Question: I have been working on a program for "slither.io" and in order to function correctly every time i change servers i need to run a bit of code through Google Chromes console. (You can open it with Shift+Ctrl+J)
I would like to know any possible way to send a certain line of code into Google Chromes console and run it with a hotkey. In other words, when i am on the main page of "slither.io", i should be able to press "e" and without be having to open Google Chromes console it will automatically type in and run that certain command in console.
If possible, i'd like to have a Tampermonkey script to do this.
I have not tried much on my own due to the fact that i am very bad at programming with Tampermonkey.
If anyone else could help me i could greatly appreciate it. :)
Here is a picture of the command i would like to run once "e" is pressed:

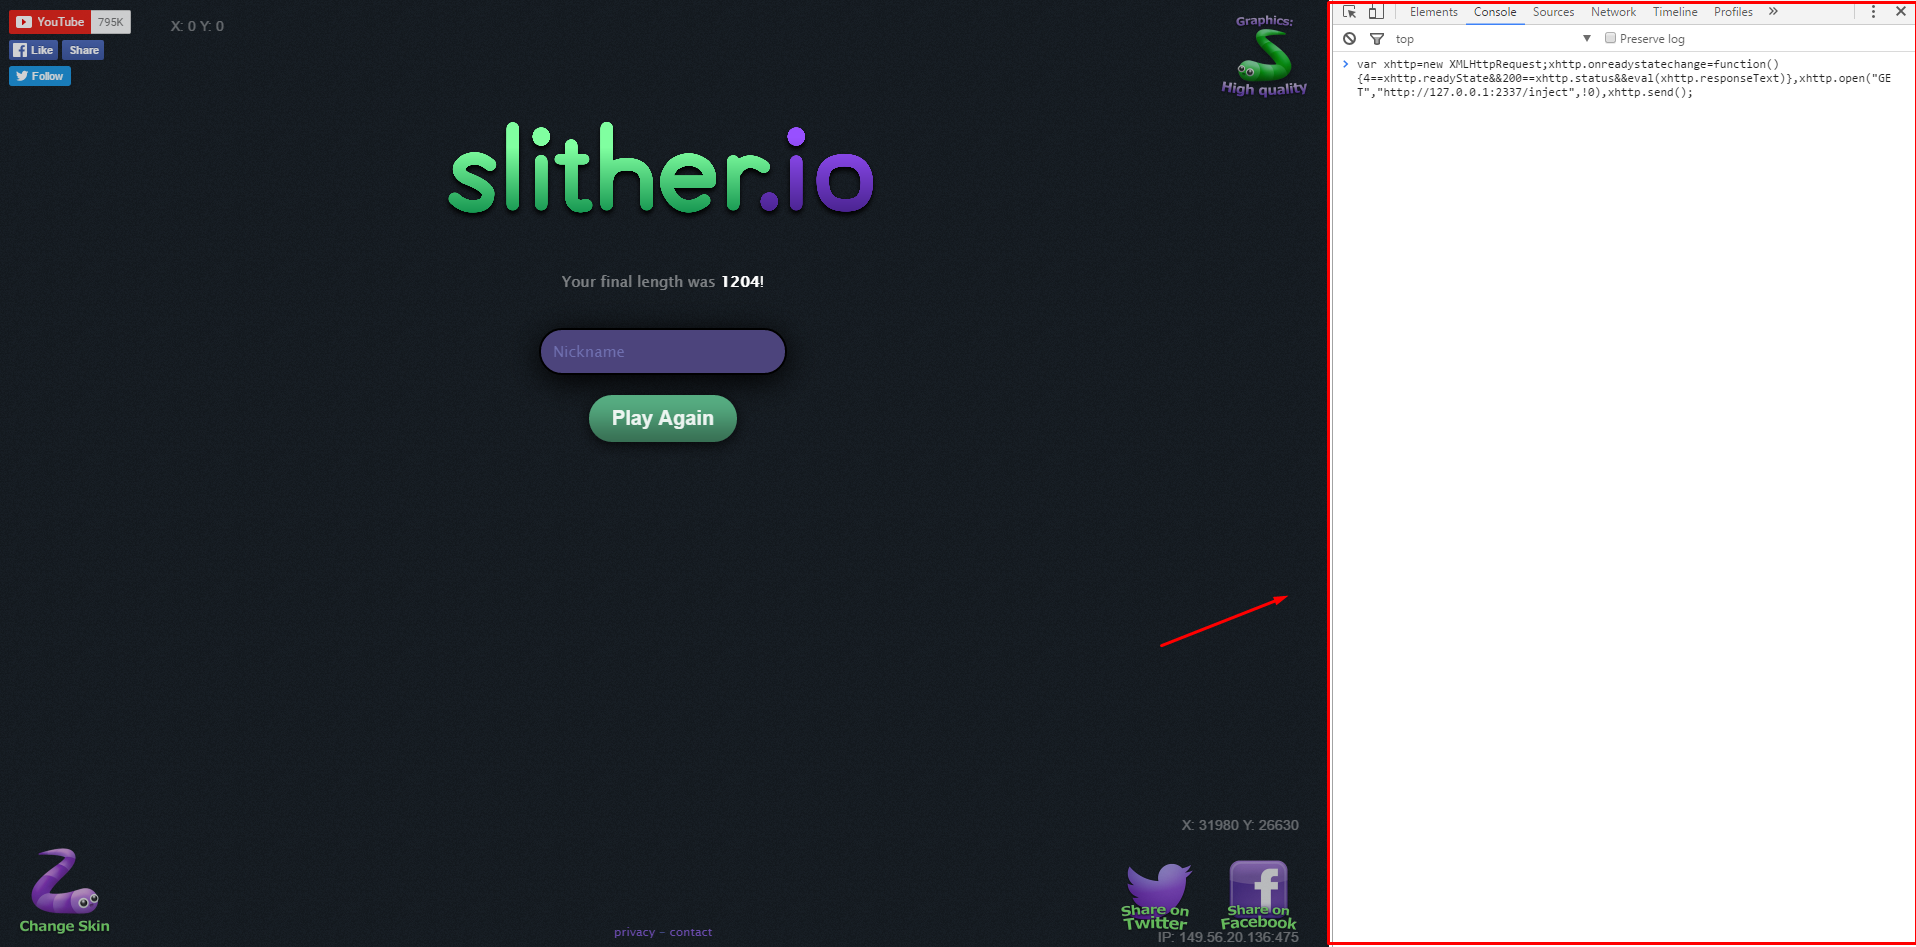
Answer: All you want to do is set a global variable on the page when you press the "e" key. That can simply be achieved in your JavaScript in an Event Handler.
For example:
'''
document.addEventListener("keypress", function(e) {
if (e.which == 101) {
window.xhttp = .........; // .... is the code in the screenshot
}
});
'''
You just need to inject that into the page via Tampermonkey or a Chrome Extension.